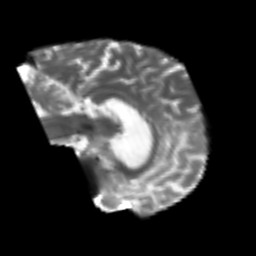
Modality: T2w
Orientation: sagittal
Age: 43
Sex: male
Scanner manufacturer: siemens
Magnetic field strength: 3 T
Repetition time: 4.999 s
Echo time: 0.07946 s